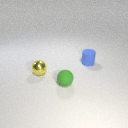
small blue rubber cylinder to the right of small green rubber sphere